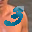
Label: 3